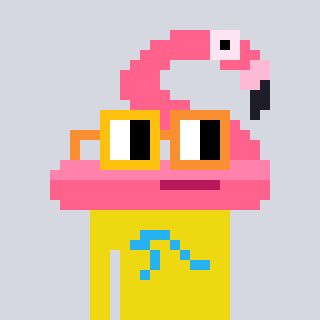
a pixel art character with square yellow and orange glasses, a flamingo-shaped head and a yellow-colored body on a cool background